Field crop: tomato
Growth stage: 1
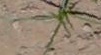
Species: cyperus